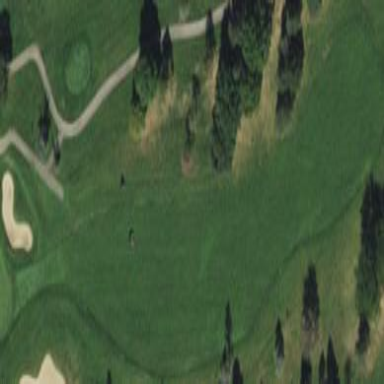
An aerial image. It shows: Well-maintained grassy area designated as golf fairway. It is part of golf sport facility.